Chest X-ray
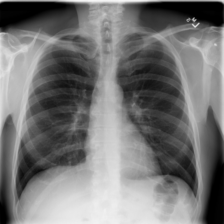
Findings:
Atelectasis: negative
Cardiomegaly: negative
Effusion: negative
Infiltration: negative
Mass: negative
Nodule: negative
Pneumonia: negative
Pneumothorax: negative
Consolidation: negative
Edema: negative
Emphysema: negative
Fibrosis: negative
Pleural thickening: negative
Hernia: negative